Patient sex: F
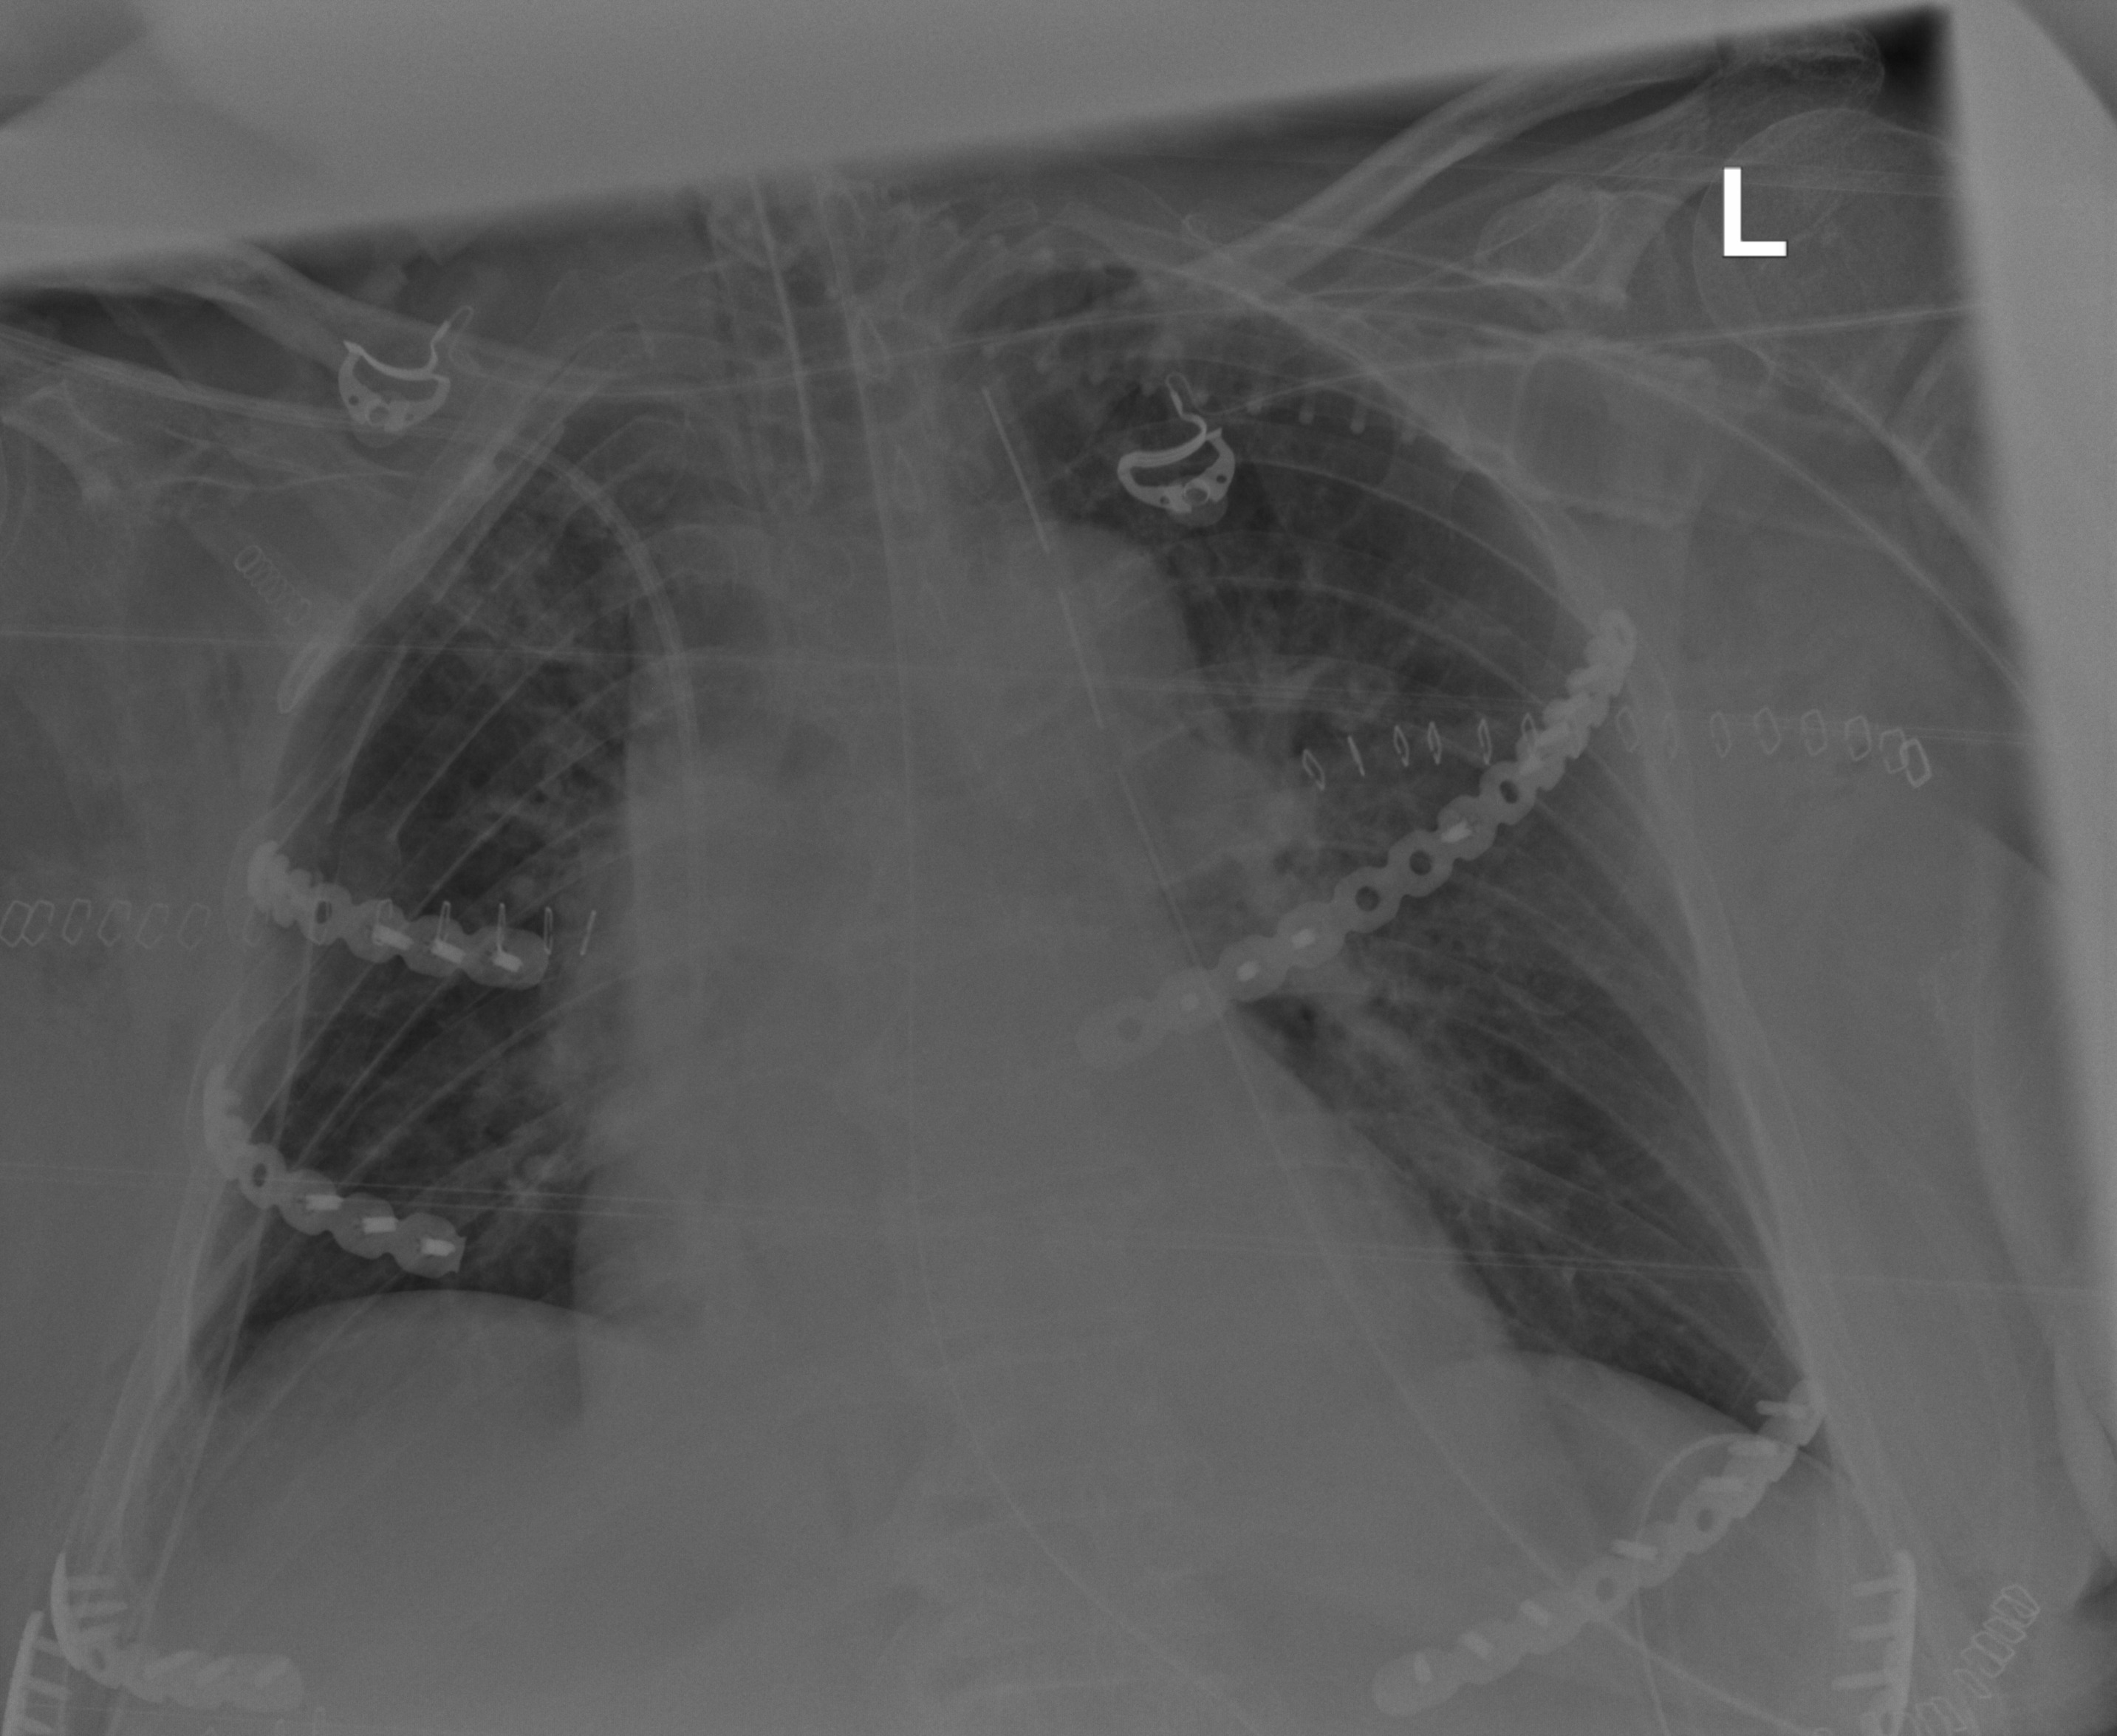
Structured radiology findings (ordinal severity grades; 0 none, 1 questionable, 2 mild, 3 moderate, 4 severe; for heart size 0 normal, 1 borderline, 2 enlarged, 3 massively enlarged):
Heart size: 2
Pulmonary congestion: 2
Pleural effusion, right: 0
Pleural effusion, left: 0
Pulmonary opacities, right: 2
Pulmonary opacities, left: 2
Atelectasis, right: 2
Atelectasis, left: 2